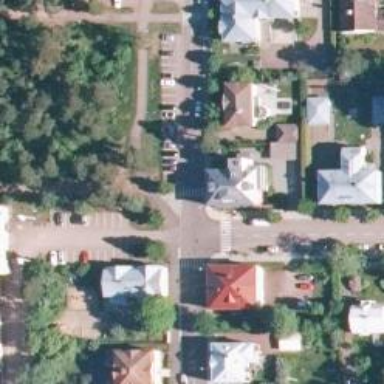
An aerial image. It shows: Residential road with asphalt surface and sidewalk on the left.